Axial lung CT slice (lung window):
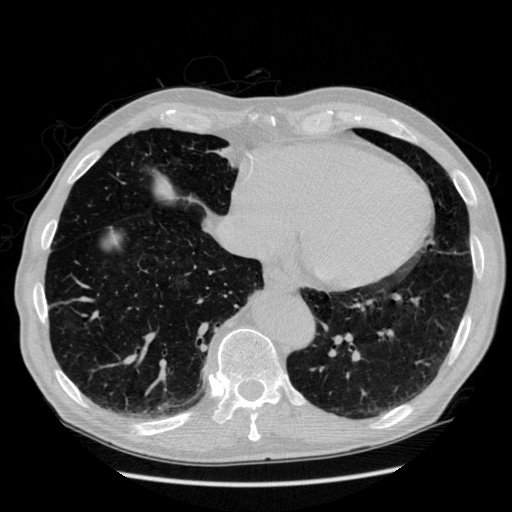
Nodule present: no